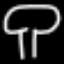
Label: mushroom